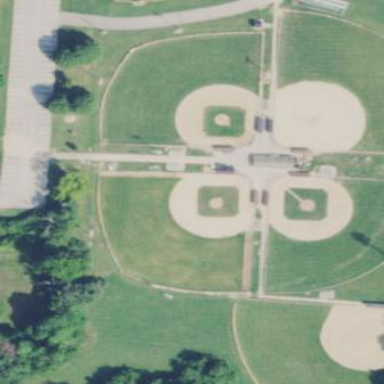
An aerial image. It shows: Baseball pitch for leisure land activities.